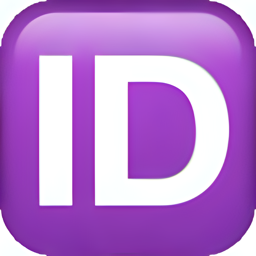
Name: squared id
Emoji: 🆔
Group: Symbols
Sub-group: alphanum